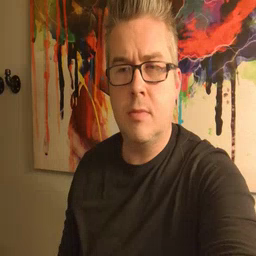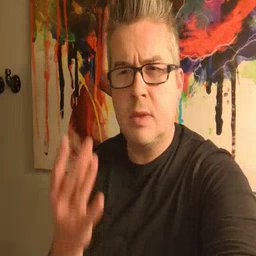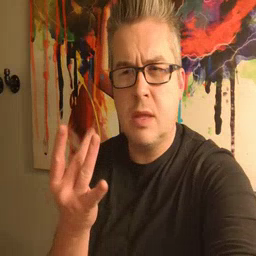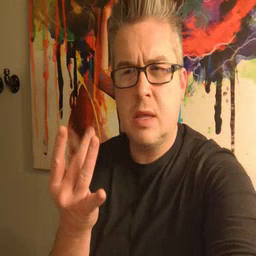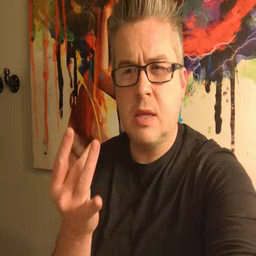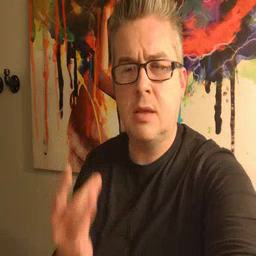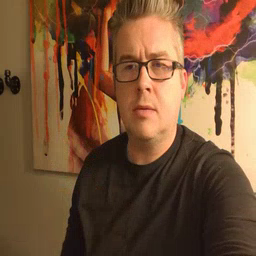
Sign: sticky